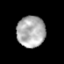
Tissue: prostate
Cell type: T cells
Senescence score: 0.2852
Nuclear area (px): 866
Mean DAPI intensity: 174.273